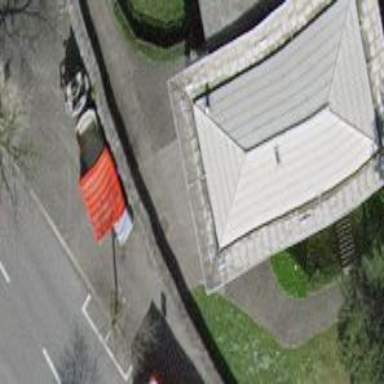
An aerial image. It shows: School building.